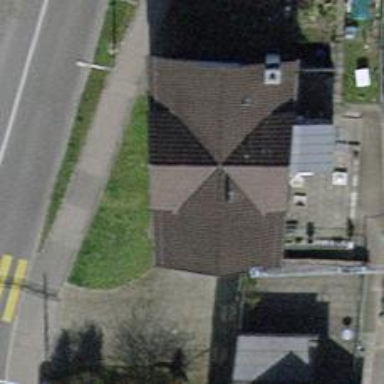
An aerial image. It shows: Gabled house with grey roof.